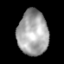
Tissue: lung
Cell type: Epithelial cells
Senescence score: 0.2386
Nuclear area (px): 1341
Mean DAPI intensity: 166.006